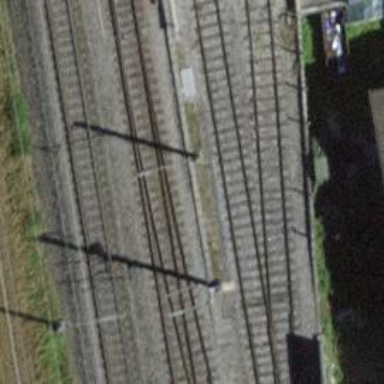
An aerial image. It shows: Railway switch with the turnout on the left side.